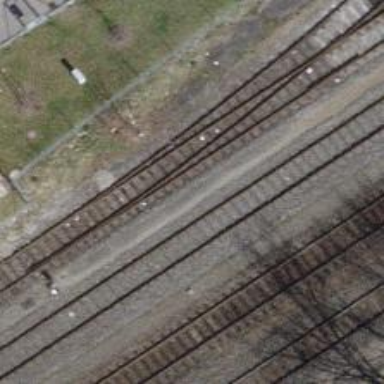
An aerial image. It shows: Railway switch.